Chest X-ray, AP view. Patient: 33 years old, sex M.
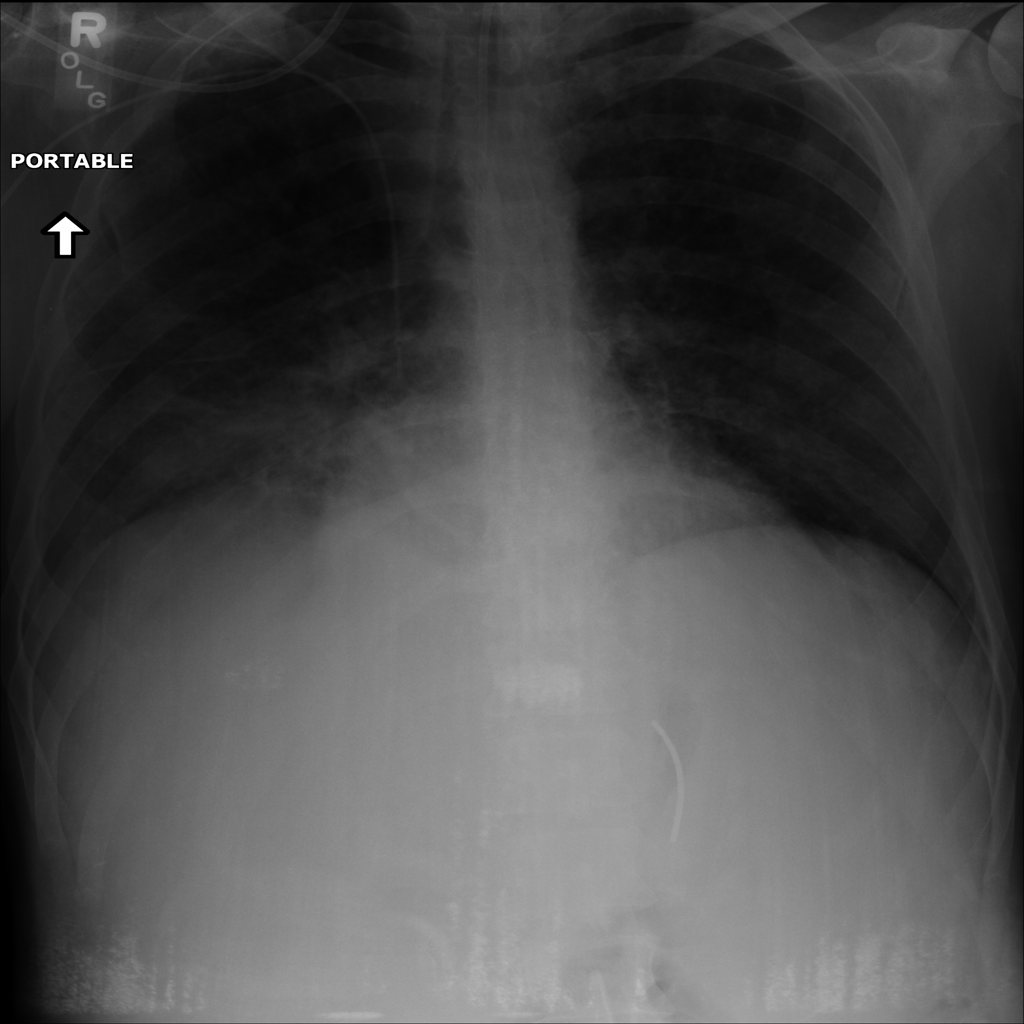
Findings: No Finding